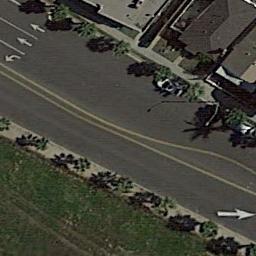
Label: freeway